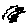
Label: zigzag